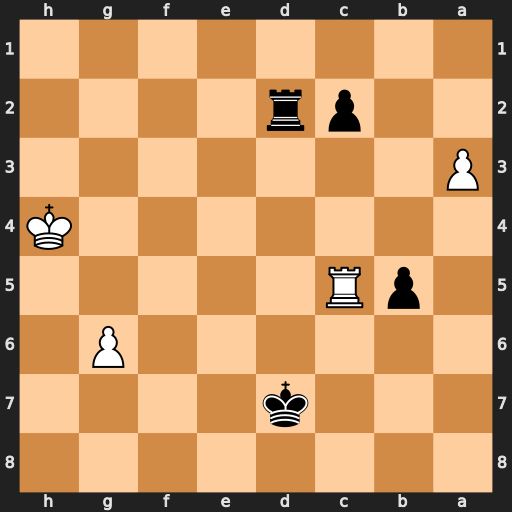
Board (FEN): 8/3k4/6P1/1pR5/7K/P7/2pr4/8
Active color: b
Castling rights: -
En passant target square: -
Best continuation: Rd4+ Kh5 Rc4 Rxc4 bxc4